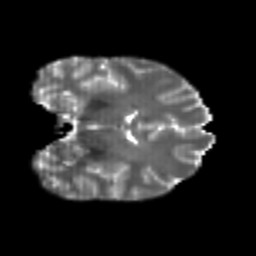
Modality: T2w
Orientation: coronal
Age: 22
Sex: female
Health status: healthy
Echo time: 0.074 s